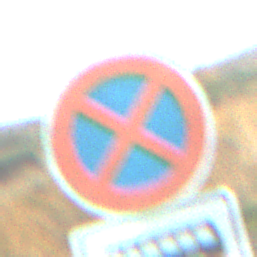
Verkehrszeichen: AbsolutesHalteverbot
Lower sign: MehrspurigeFahrzeugeFrei5
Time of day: SunriseSunset
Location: Outdoor (Nature)
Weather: PartlyCloudy
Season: NotSpecified
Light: Natural